Chest X-ray. View position: PA
Patient age: 24
Patient sex: M
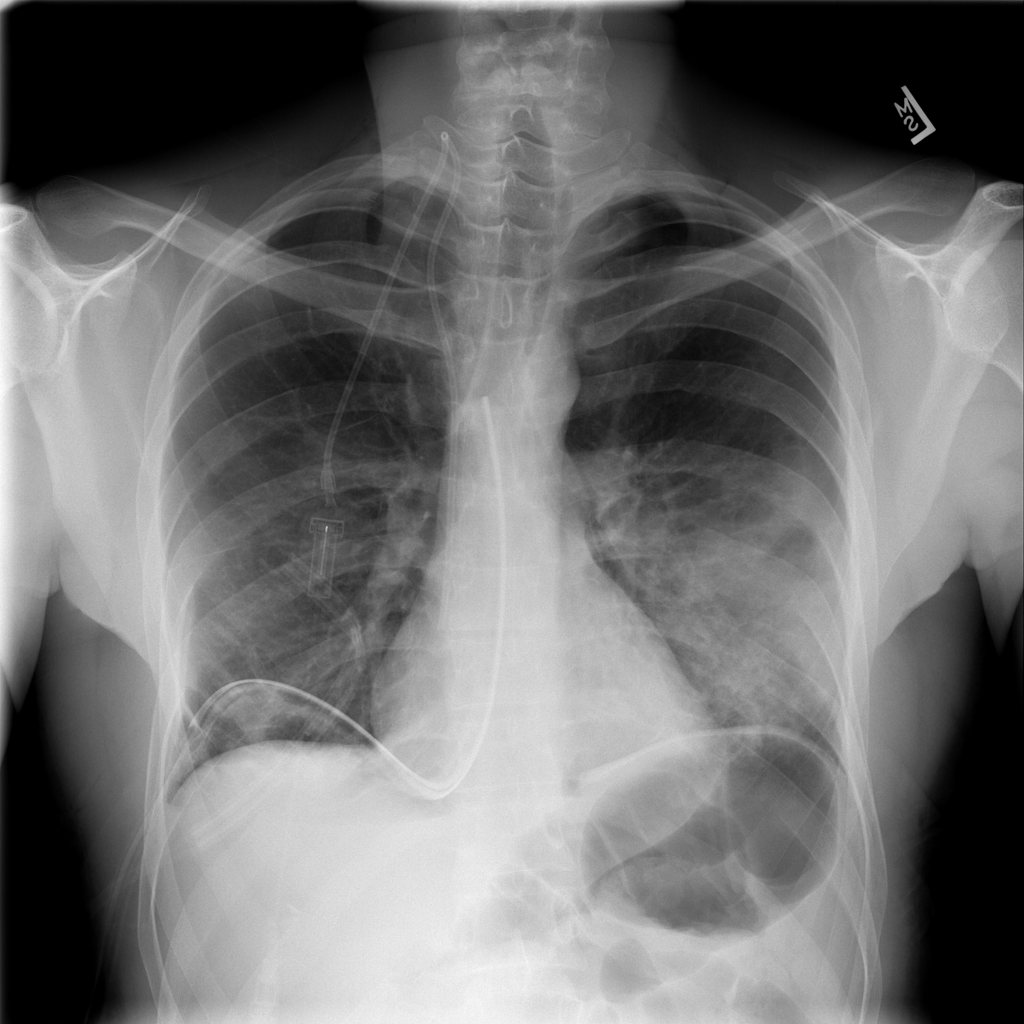
Finding: Pneumothorax